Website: home-depot
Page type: payment
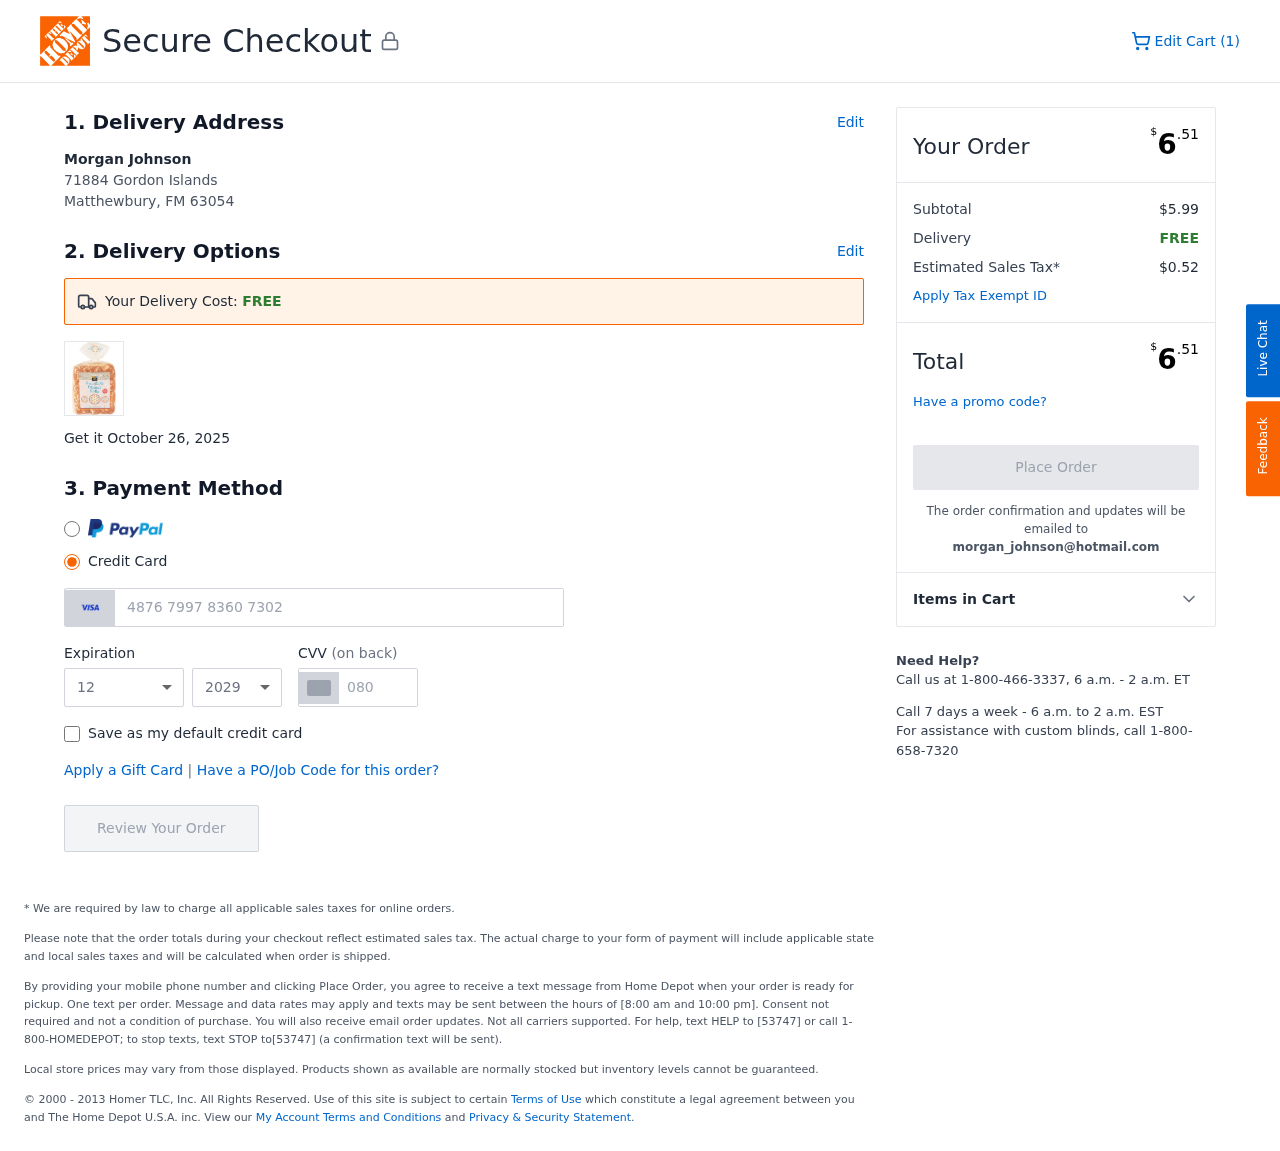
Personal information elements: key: PII_CARD_CVV
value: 080
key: PII_CARD_EXPIRY_MONTH
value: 12
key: PII_CARD_EXPIRY_YEAR
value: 29
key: PII_CARD_NUMBER
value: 4876 7997 8360 7302
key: PII_CITY_STATE_ZIP
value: Matthewbury, FM 63054
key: PII_EMAIL
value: morgan_johnson@hotmail.com
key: PII_FULLNAME
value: Morgan Johnson
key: PII_STREET
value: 71884 Gordon Islands
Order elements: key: ORDER_NUM_ITEMS
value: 1
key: ORDER_DELIVERY_DATE
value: October 26, 2025
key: ORDER_TOTAL
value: $6.51
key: ORDER_SUBTOTAL
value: $5.99
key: ORDER_SHIPPING_COST
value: FREE
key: ORDER_TAX
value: $0.52